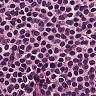
Metastatic tissue present: no